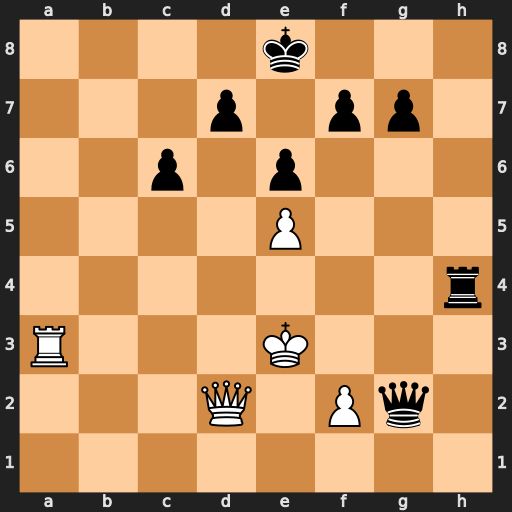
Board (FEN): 4k3/3p1pp1/2p1p3/4P3/7r/R3K3/3Q1Pq1/8
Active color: w
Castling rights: -
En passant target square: -
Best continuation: Ra8+ Ke7 Qd6#